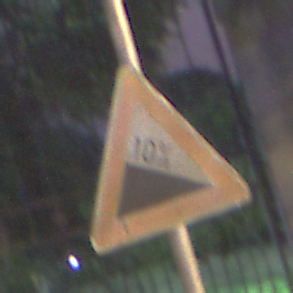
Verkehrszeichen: Gefaelle10
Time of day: Night
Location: Outdoor (Suburban)
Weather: PartlyCloudy
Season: NotSpecified
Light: Artificial